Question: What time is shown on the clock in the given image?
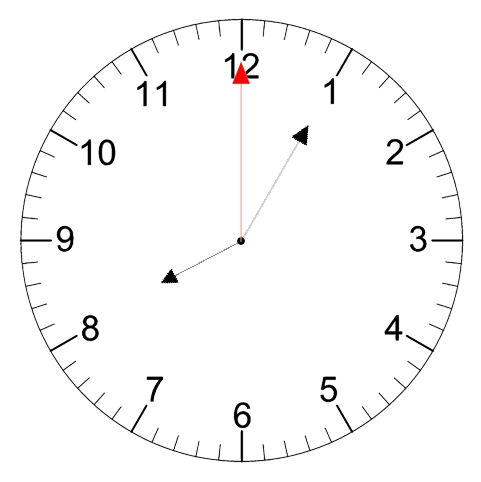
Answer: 08:05:00